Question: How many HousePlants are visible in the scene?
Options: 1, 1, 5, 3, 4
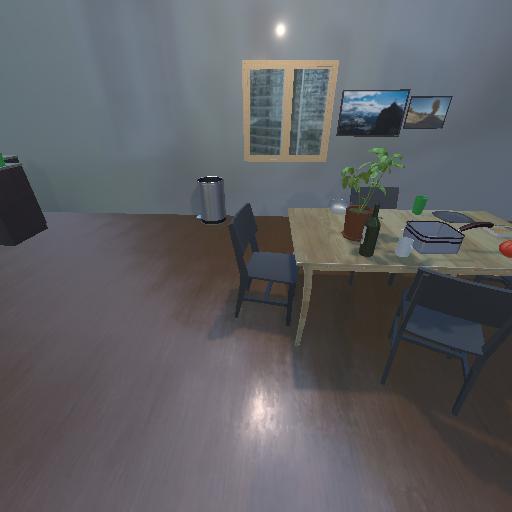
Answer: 1